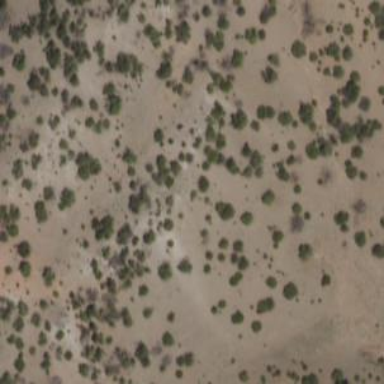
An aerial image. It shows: Area covered in scrub vegetation.